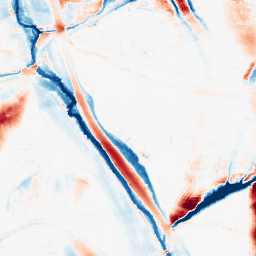
Category: morphological
Decomposition family: morphological_ellipse
Decomposition parameters: operation: average
width: 20
height: 50
Upsampling method: regularized
Upsampling parameters: scale: 4
lambda_reg: 0.01
Upsampling scale: 4